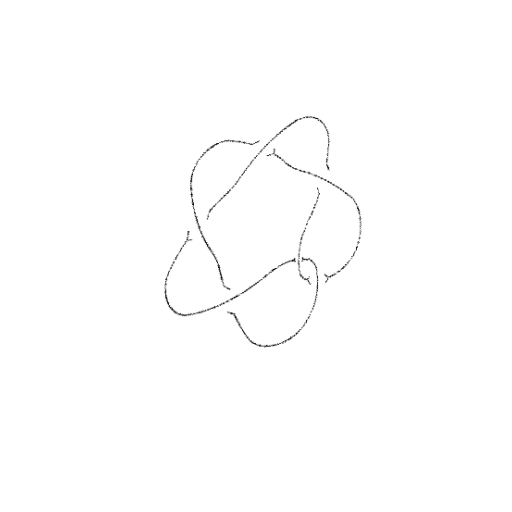
Crossing number: 6